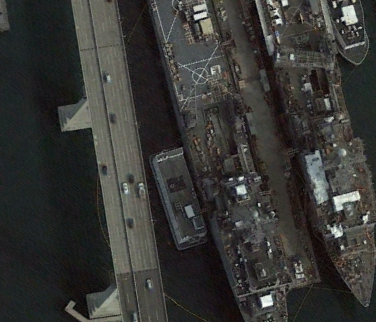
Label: combat